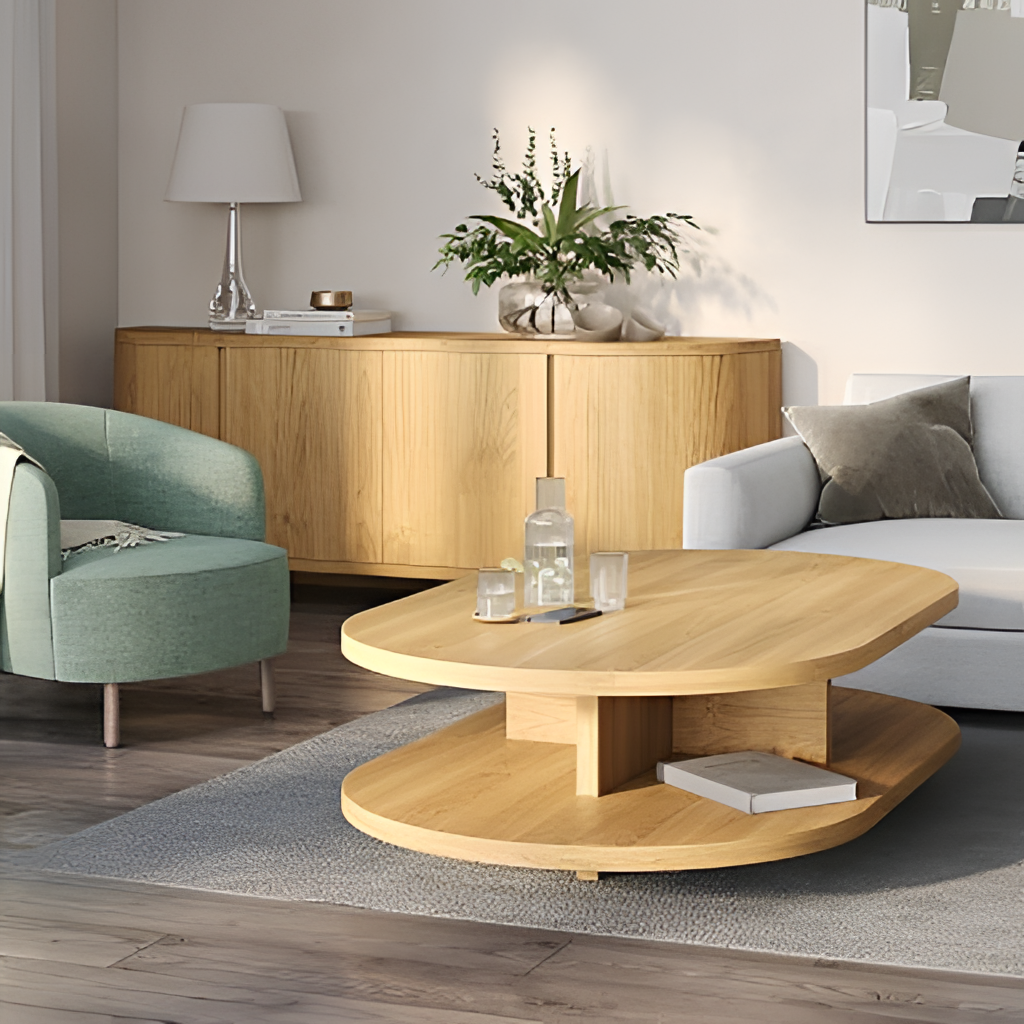
light brown wood coffee table, living room, wood flooring, with plank pattern, modern, paint wallpaper, with solid pattern